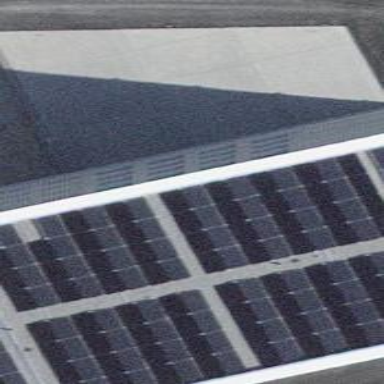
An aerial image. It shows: Solar power generator.